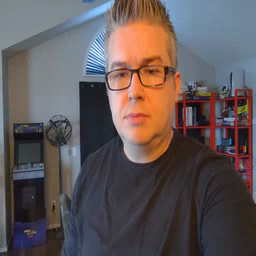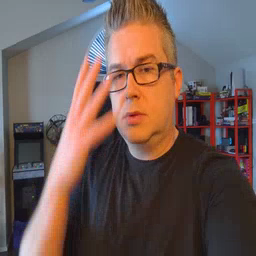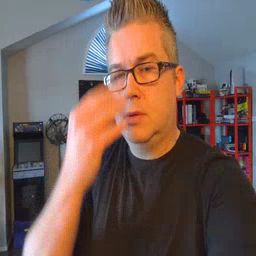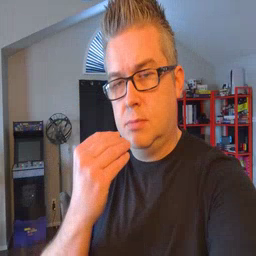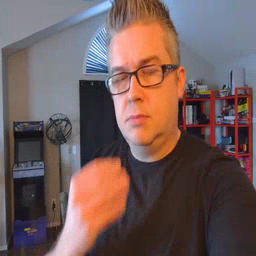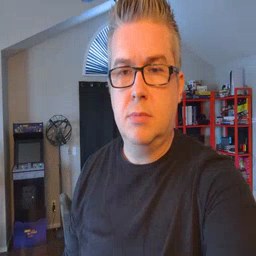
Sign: sleep